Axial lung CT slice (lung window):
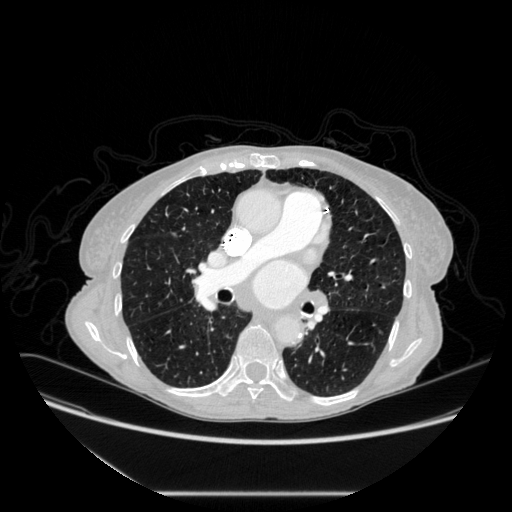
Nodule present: no